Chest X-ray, AP view. Patient: 56 years old, sex F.
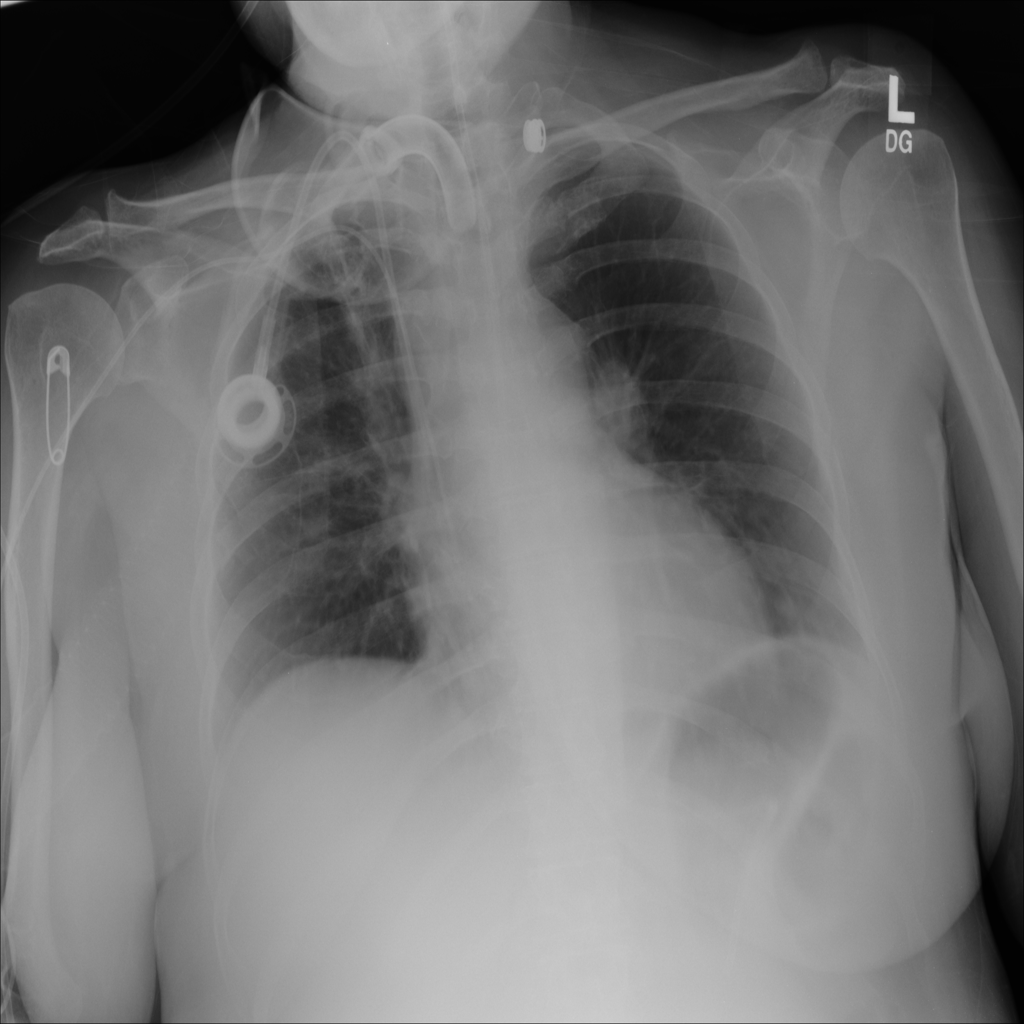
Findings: No Finding